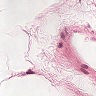
Metastatic tissue present: no